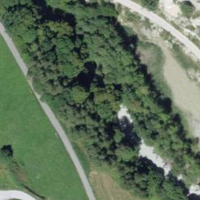
EUNIS habitat code: 50
Species observed at this site:
Chelidonium majus